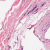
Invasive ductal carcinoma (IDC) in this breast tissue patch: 1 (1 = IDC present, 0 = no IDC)